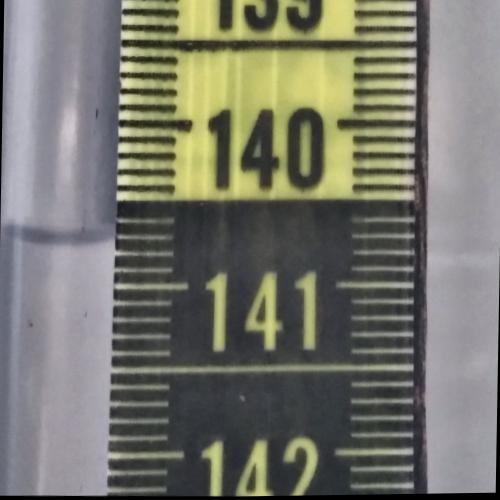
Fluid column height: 140.7 cm